Question: Which component provide us opening multiselection menu with checkboxes via click empty part on left or clicking "Select" button on appbar?

Thanks.
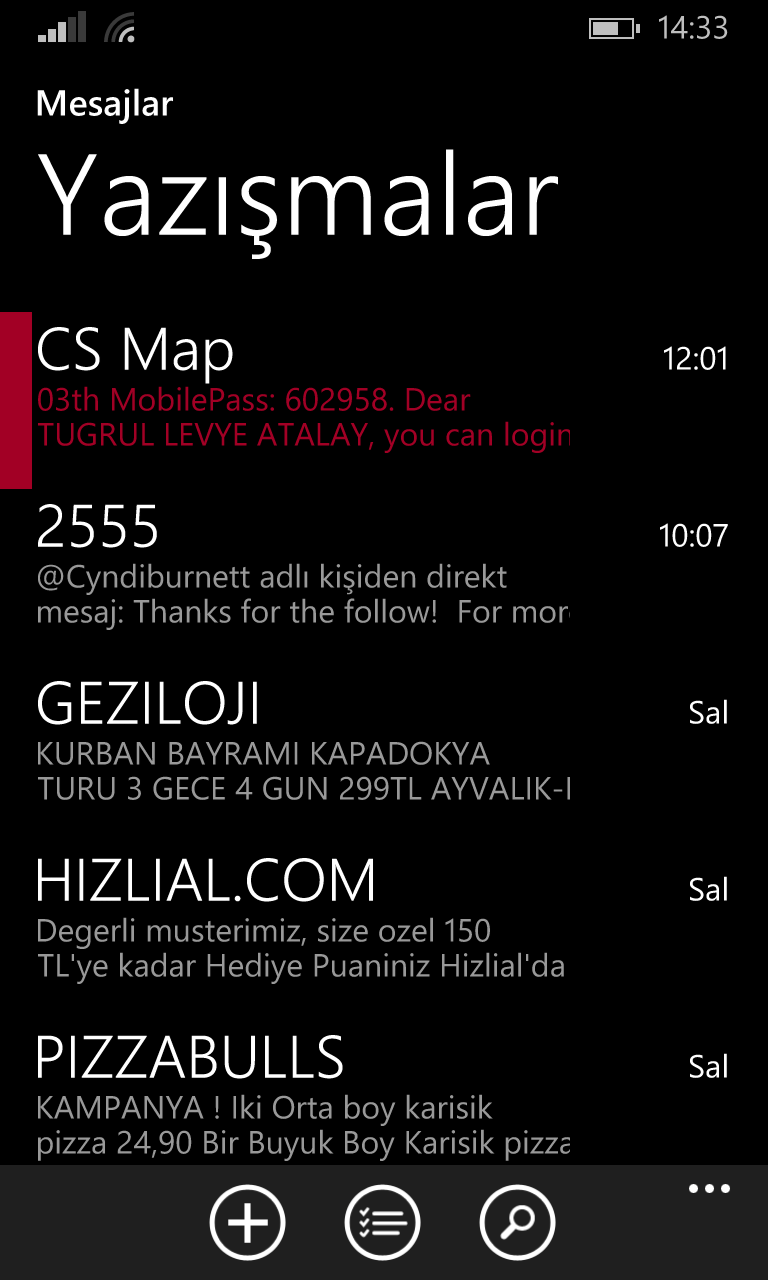
Answer: You need to install Windows Phone Toolkit from Nuget Package Manager to have this element. This is 'LongListMultiSelector'. This is not found in the default elements in the WP8 SDK. Use the following instructions.
<URL>
<URL>
After installing the WPTookit follow the bellow instructions.
you can enable selection mode by either taping on the empty area of the left side or by pressing a button. If you use a button you can add the following code to enable the selection mode..
'''
private void btnEnableSelect_Click(object sender, RoutedEventArgs e)
{
llms.EnforceIsSelectionEnabled = true;
}
'''
You can use 'IsSelectionEnabledChanged' event to detect when the selection mode is enable/disabled.
'''
llms.IsSelectionEnabledChanged += llms_IsSelectionEnabledChanged;
void llms_IsSelectionEnabledChanged(object sender, DependencyPropertyChangedEventArgs e)
{
// your task here...
}
'''